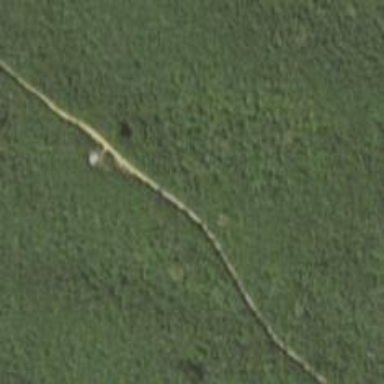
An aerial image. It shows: Path.